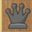
Piece: bQ